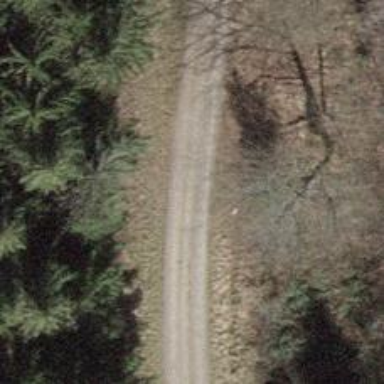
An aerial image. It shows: Track with grade 2 gravel surface.